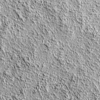
Label: not_dusty